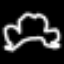
Label: frog